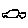
Label: car